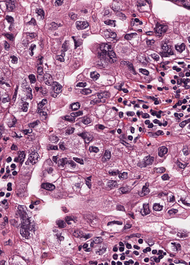
Tumor epithelial tissue: yes
Tumor-associated stroma tissue: yes
Normal tissue: no